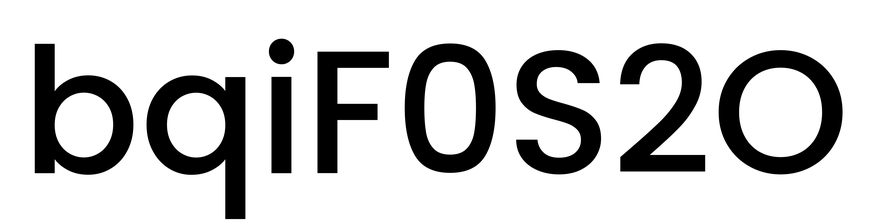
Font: Poppins-Medium